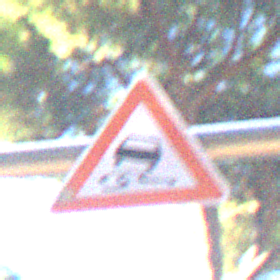
Verkehrszeichen: SchleuderOderRutschgefahr
Umgebung: Outdoor, Suburban
Tageszeit: MorningAfternoon
Wetter: Clear
Licht: Natural
Jahreszeit: NotSpecified
Kontrast: HighContrast